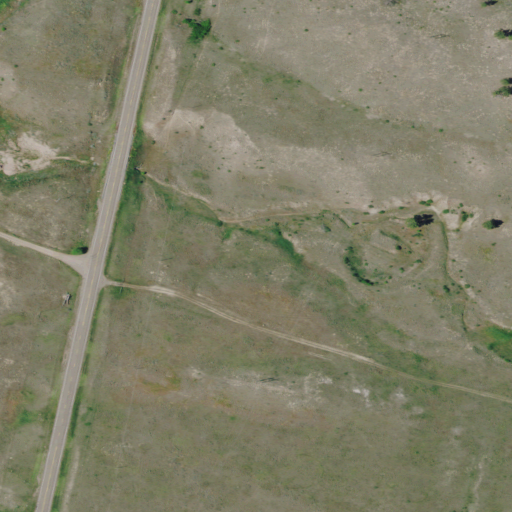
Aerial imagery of valley in Montana named Davidson Coulee containing grassland, shrub, open development, low intensity development, woody wetlands, and herbaceous wetlands